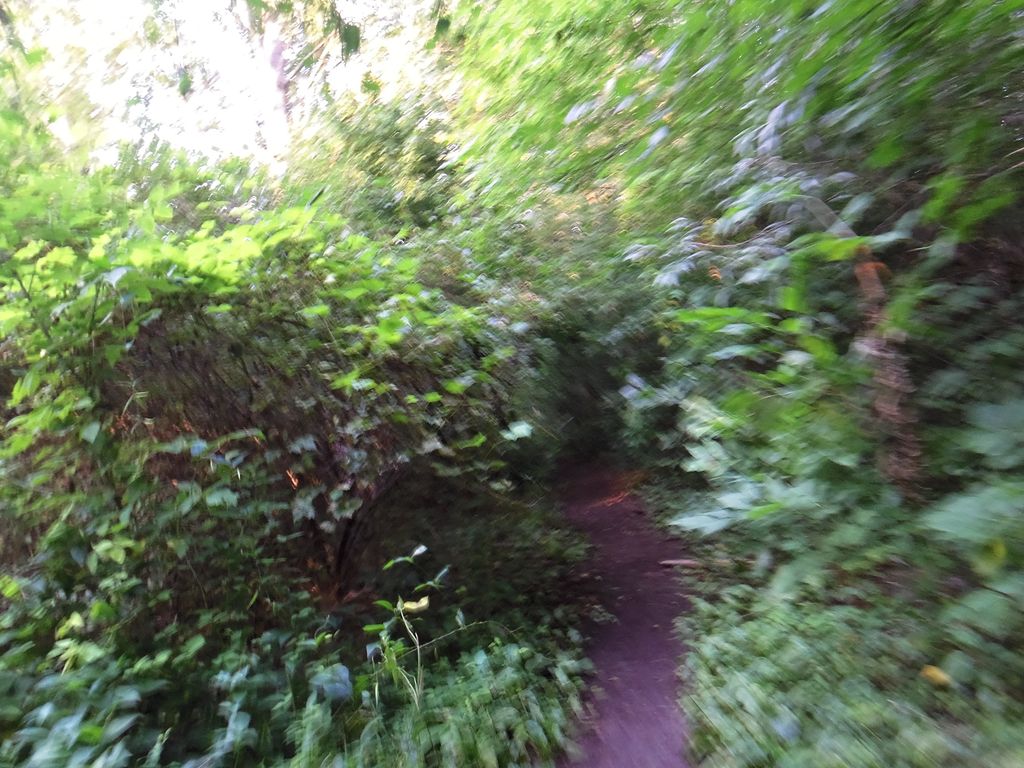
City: ottawa-gatineau